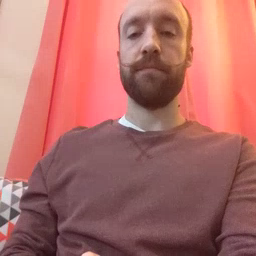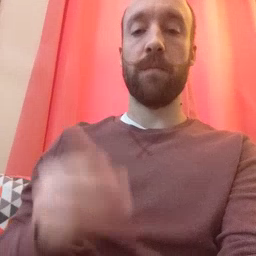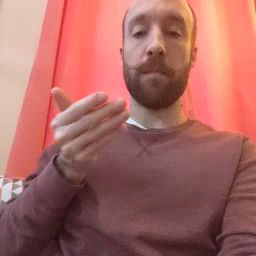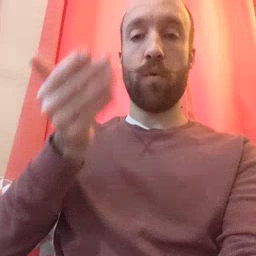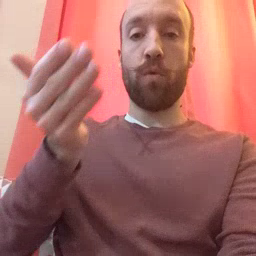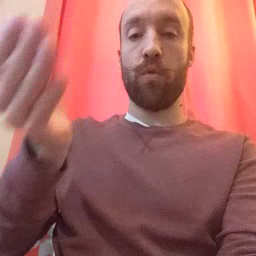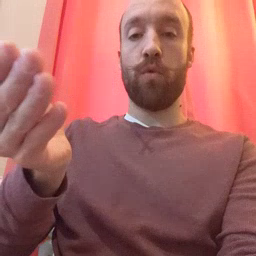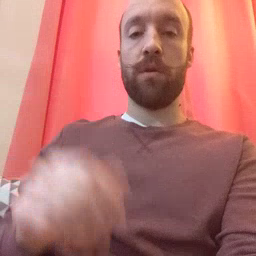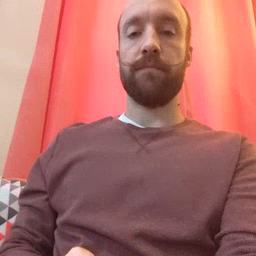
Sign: boat